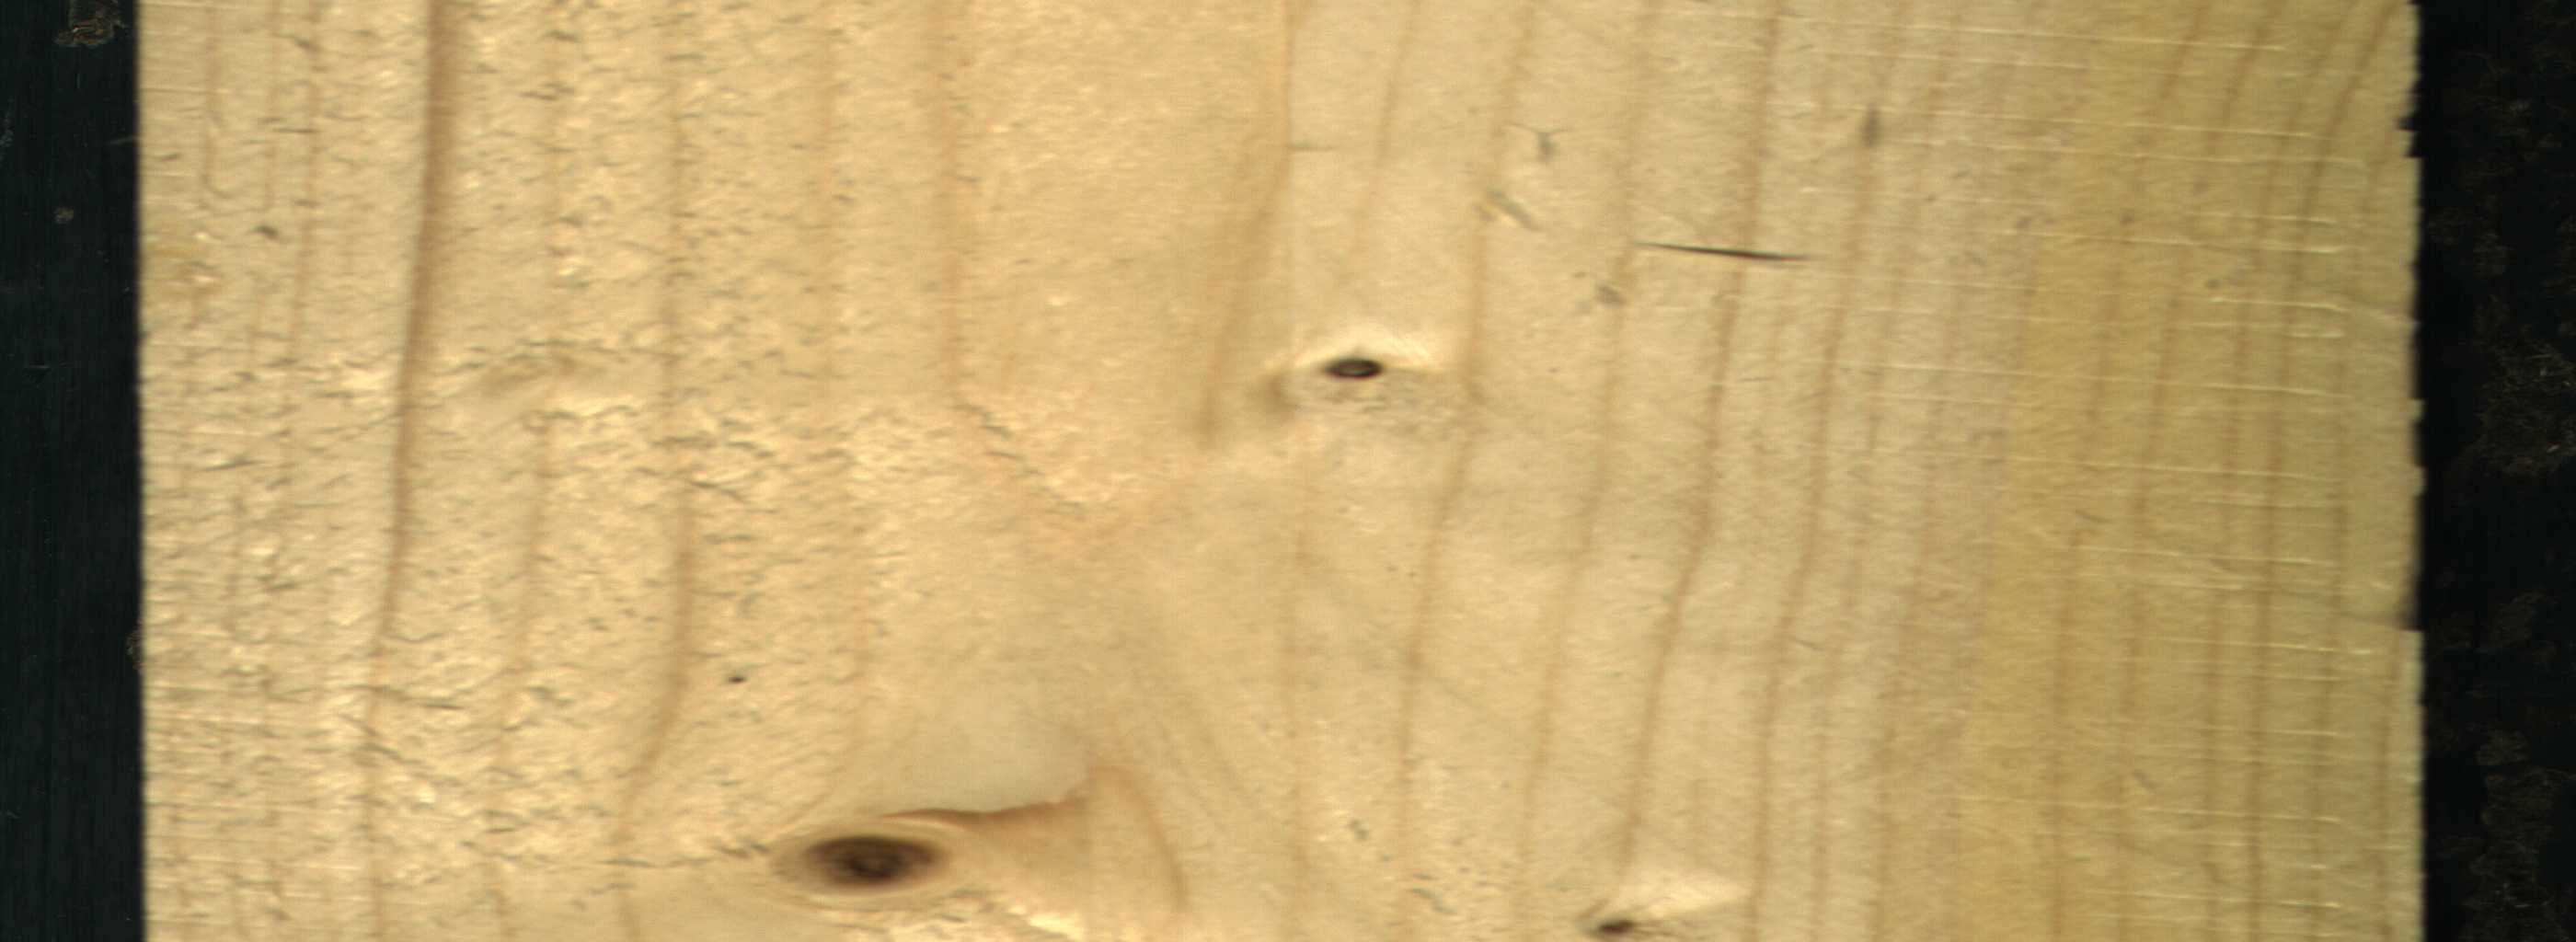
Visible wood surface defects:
Dead_Knot
Live_Knot
Live_Knot